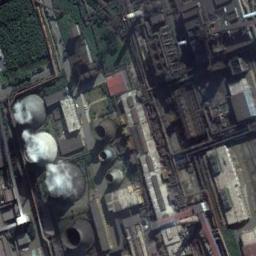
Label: thermal_power_station